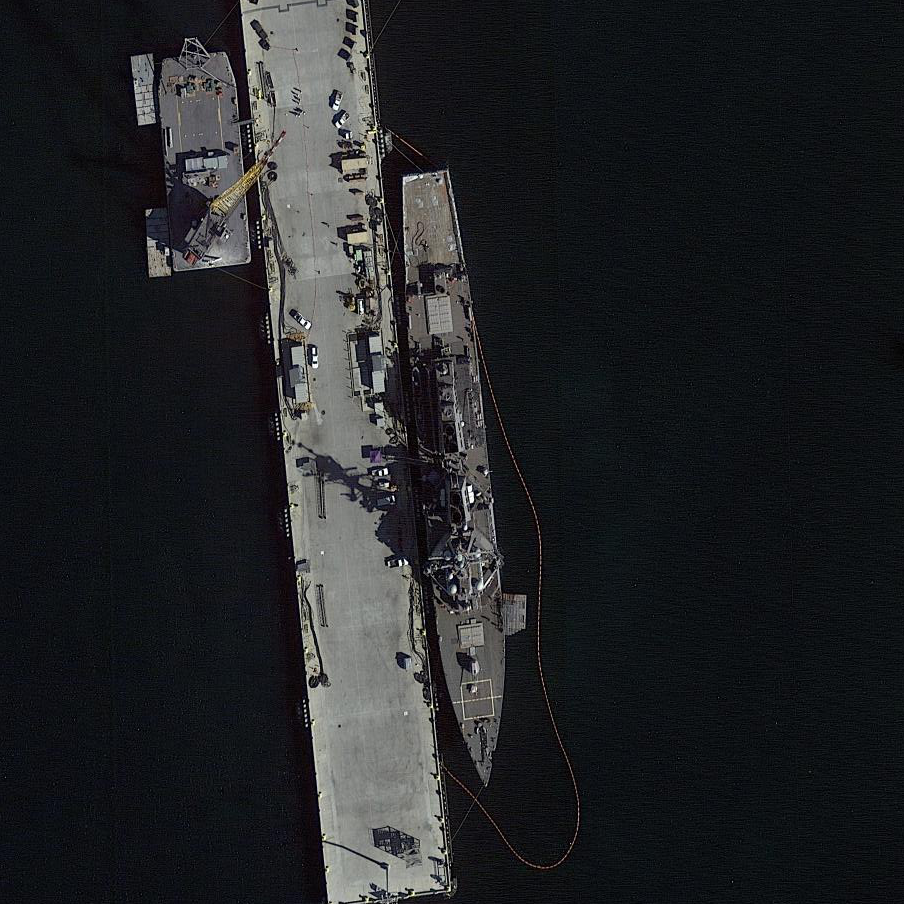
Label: destroyer